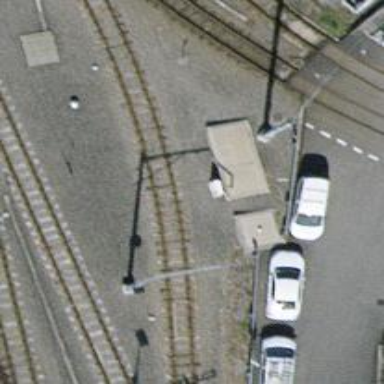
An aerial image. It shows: Narrow-gauge railway yard with one track. The yard is electrified with contact line.